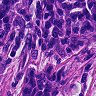
Metastatic tissue present: yes